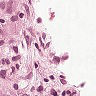
Metastatic tissue present: yes